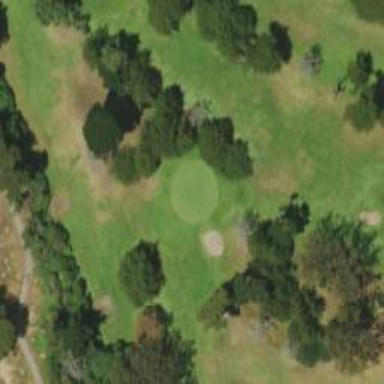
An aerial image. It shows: View of golf hole.